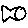
Label: fish